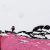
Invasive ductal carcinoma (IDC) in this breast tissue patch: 0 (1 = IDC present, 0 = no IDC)